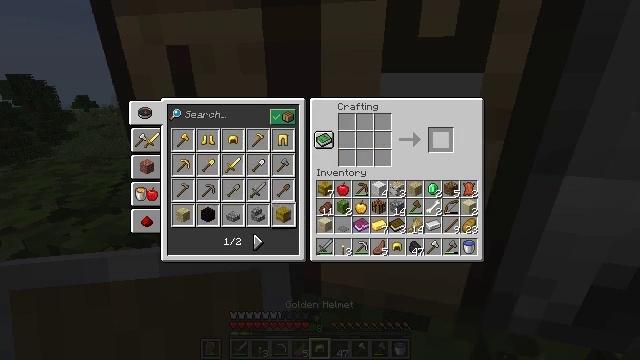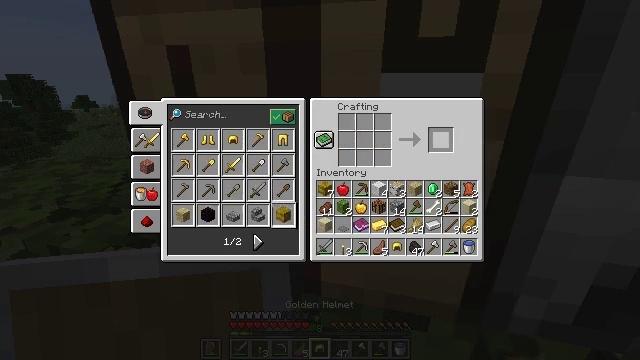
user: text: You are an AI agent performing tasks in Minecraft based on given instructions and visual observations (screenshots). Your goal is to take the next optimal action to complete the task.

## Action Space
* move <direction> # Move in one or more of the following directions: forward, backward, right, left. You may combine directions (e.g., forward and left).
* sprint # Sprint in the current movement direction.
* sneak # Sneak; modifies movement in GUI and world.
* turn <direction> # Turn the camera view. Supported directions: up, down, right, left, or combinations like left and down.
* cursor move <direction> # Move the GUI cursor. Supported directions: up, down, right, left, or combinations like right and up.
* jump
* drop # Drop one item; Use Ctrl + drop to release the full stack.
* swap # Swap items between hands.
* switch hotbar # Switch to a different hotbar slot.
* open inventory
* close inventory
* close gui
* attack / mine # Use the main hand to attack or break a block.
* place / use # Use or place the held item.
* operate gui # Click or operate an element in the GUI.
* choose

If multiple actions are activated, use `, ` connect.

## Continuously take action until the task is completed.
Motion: motion action
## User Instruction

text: Open the crafting table to craft a golden helmet.
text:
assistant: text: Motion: no_op
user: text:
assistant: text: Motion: no_op